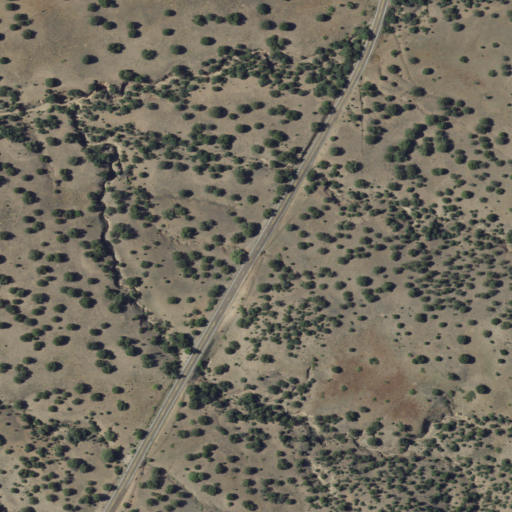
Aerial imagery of plain(s) in New Mexico named North Alkali Flat containing shrub, open development, and low intensity development